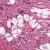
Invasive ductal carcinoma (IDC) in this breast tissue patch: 0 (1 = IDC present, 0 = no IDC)